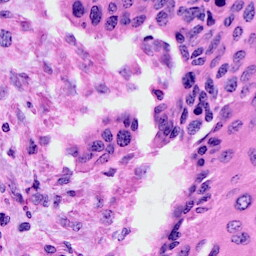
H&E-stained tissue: Cervix